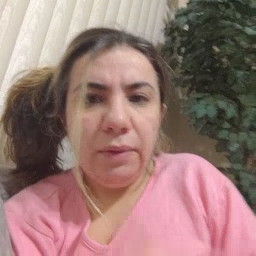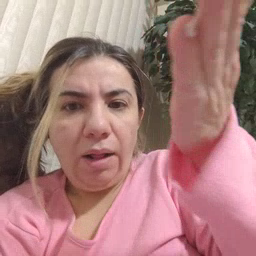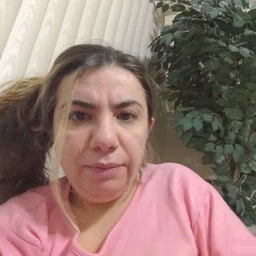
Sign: there